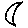
Label: moon